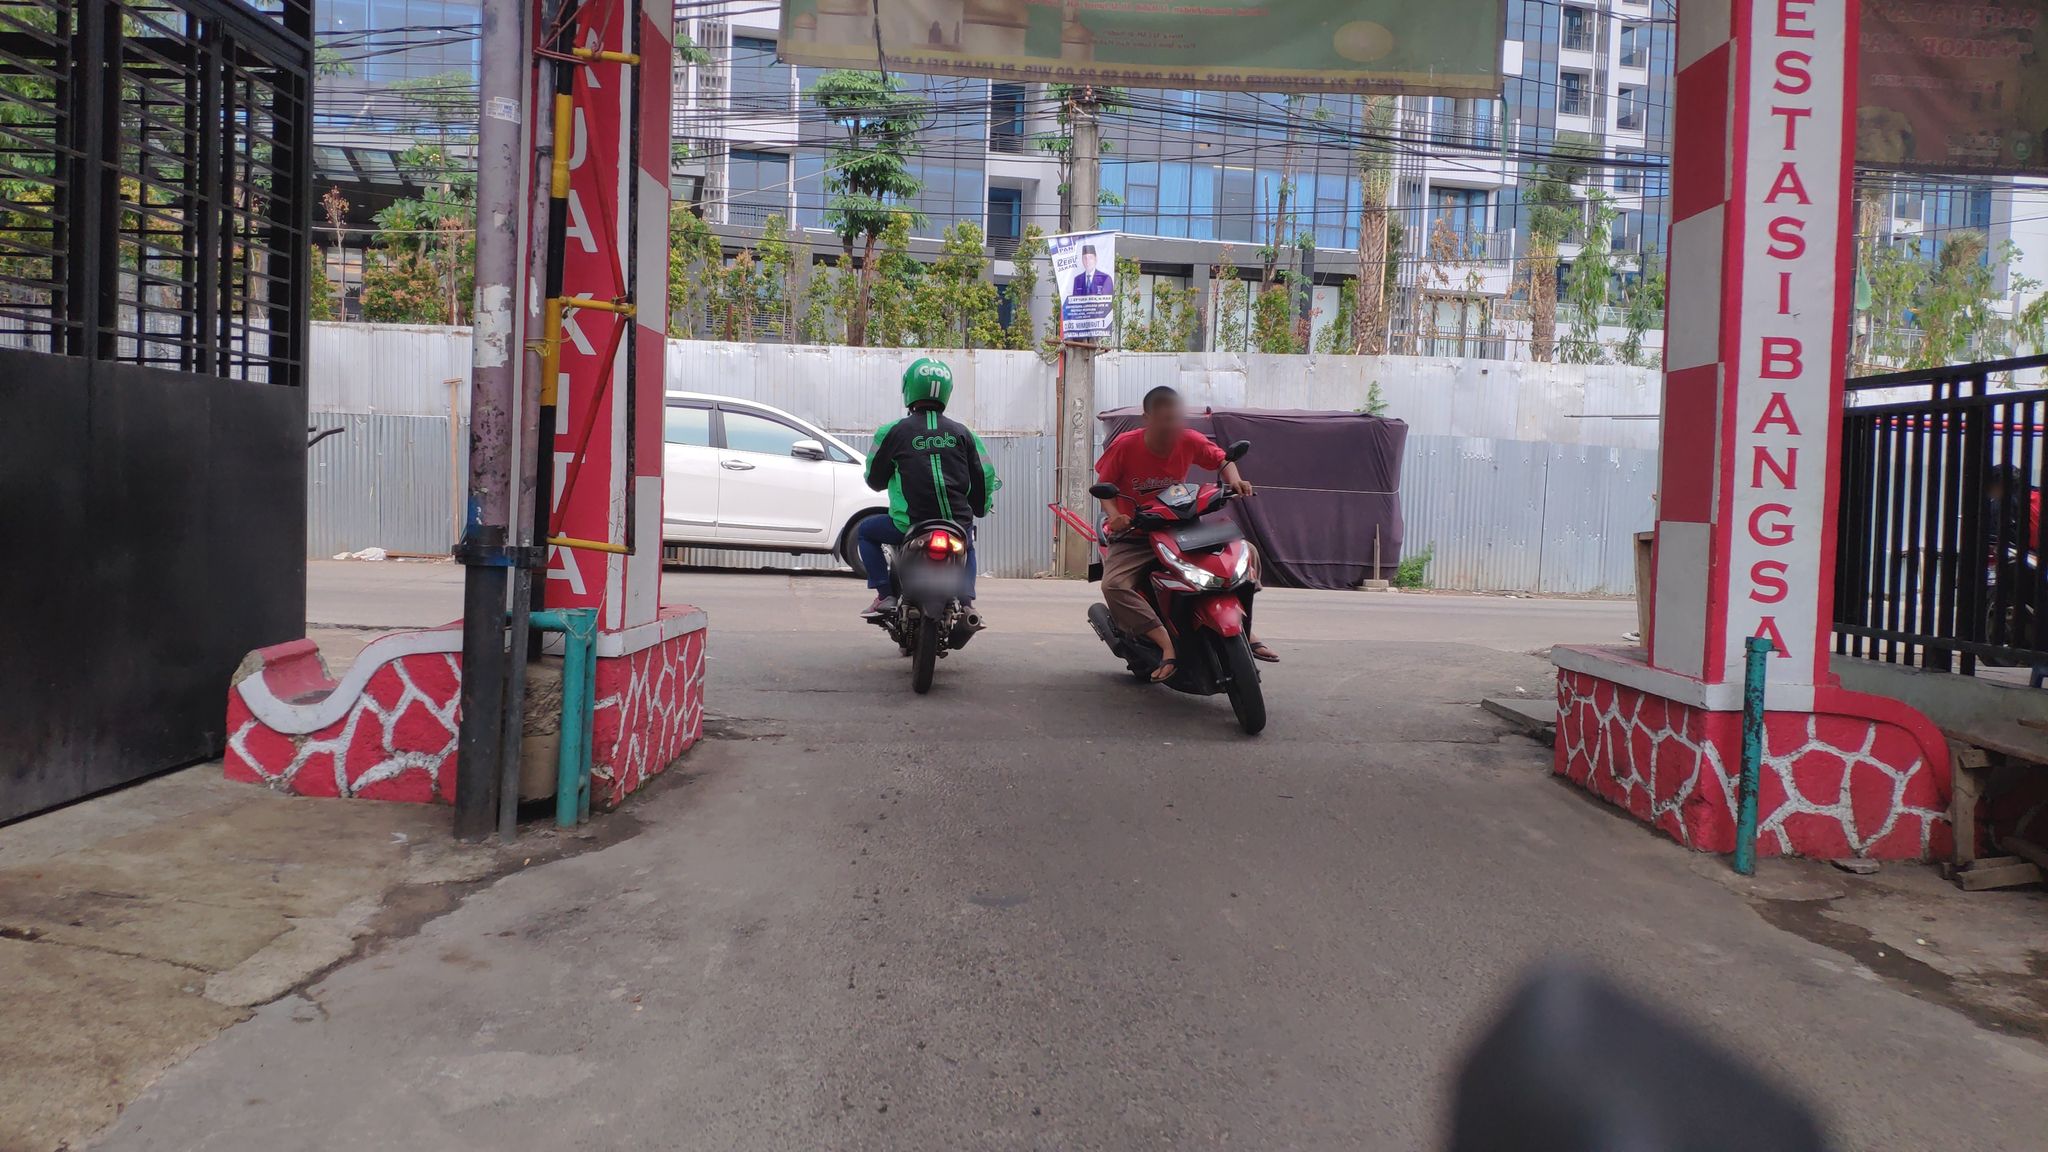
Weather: clear
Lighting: day
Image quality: good
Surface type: walking surface
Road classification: residential
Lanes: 1
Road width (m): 2.5
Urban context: urban centre
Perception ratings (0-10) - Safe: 7.76, Lively: 3.41, Beautiful: 4.64, Boring: 5.4, Depressing: 4.14, Wealthy: 5.62